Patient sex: M
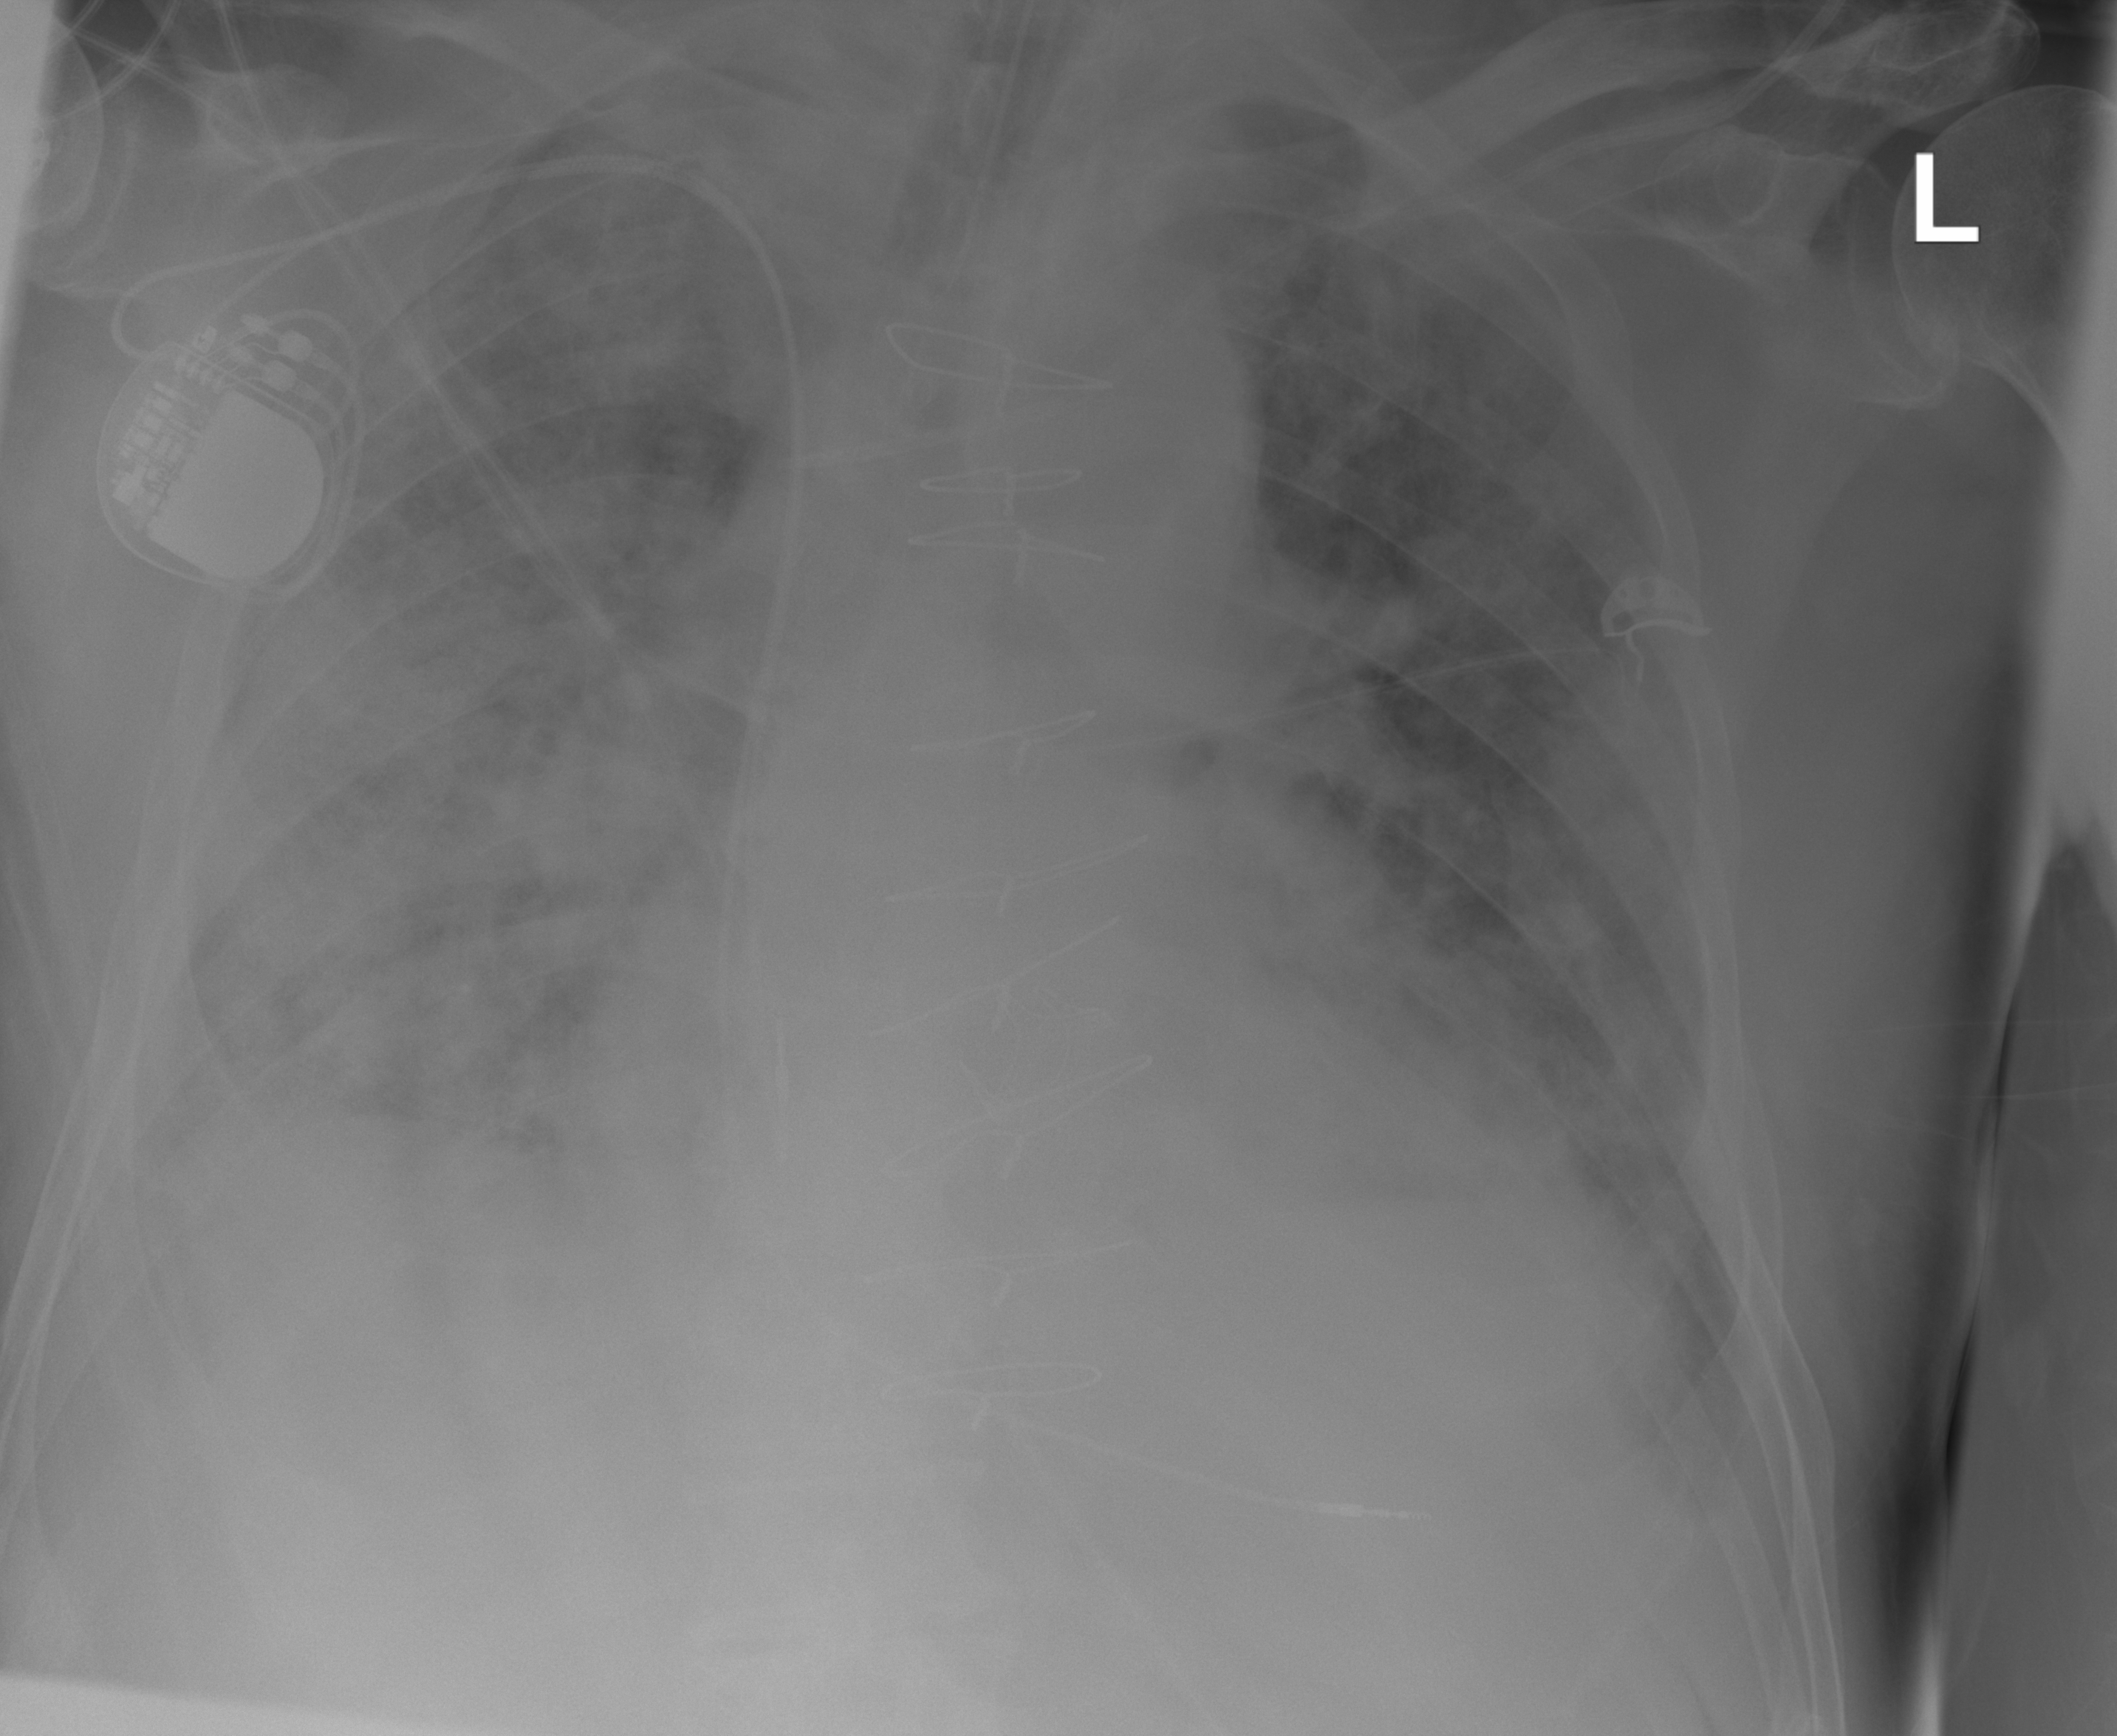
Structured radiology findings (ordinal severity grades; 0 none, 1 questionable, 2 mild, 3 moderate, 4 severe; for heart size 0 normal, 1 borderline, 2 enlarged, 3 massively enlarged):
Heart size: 2
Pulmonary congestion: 1
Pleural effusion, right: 2
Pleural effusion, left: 2
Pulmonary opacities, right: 4
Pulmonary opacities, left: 3
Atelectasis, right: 3
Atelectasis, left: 3